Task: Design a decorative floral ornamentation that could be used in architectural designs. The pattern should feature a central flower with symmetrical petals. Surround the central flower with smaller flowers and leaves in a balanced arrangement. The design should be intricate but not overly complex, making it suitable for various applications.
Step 1586:
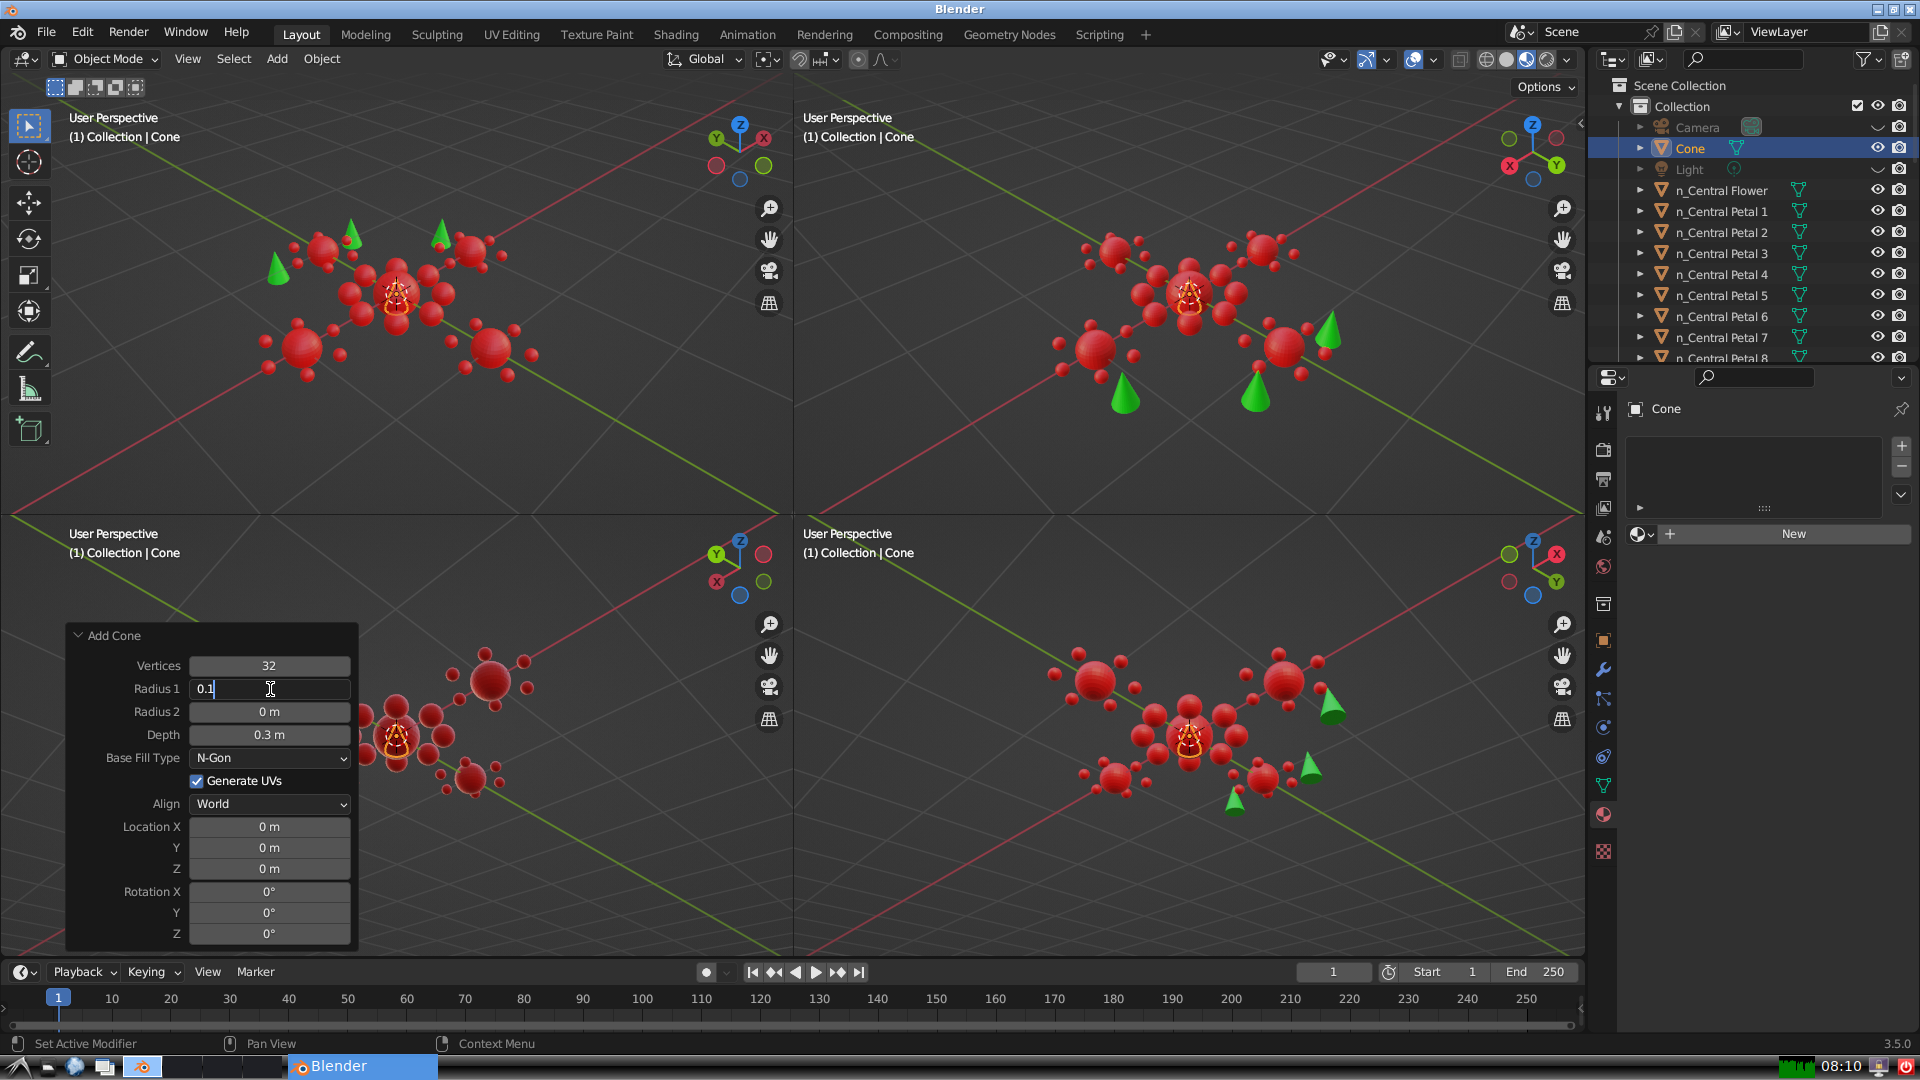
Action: {"key_press": ['Return']}